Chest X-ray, AP view. Patient: 49 years old, sex M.
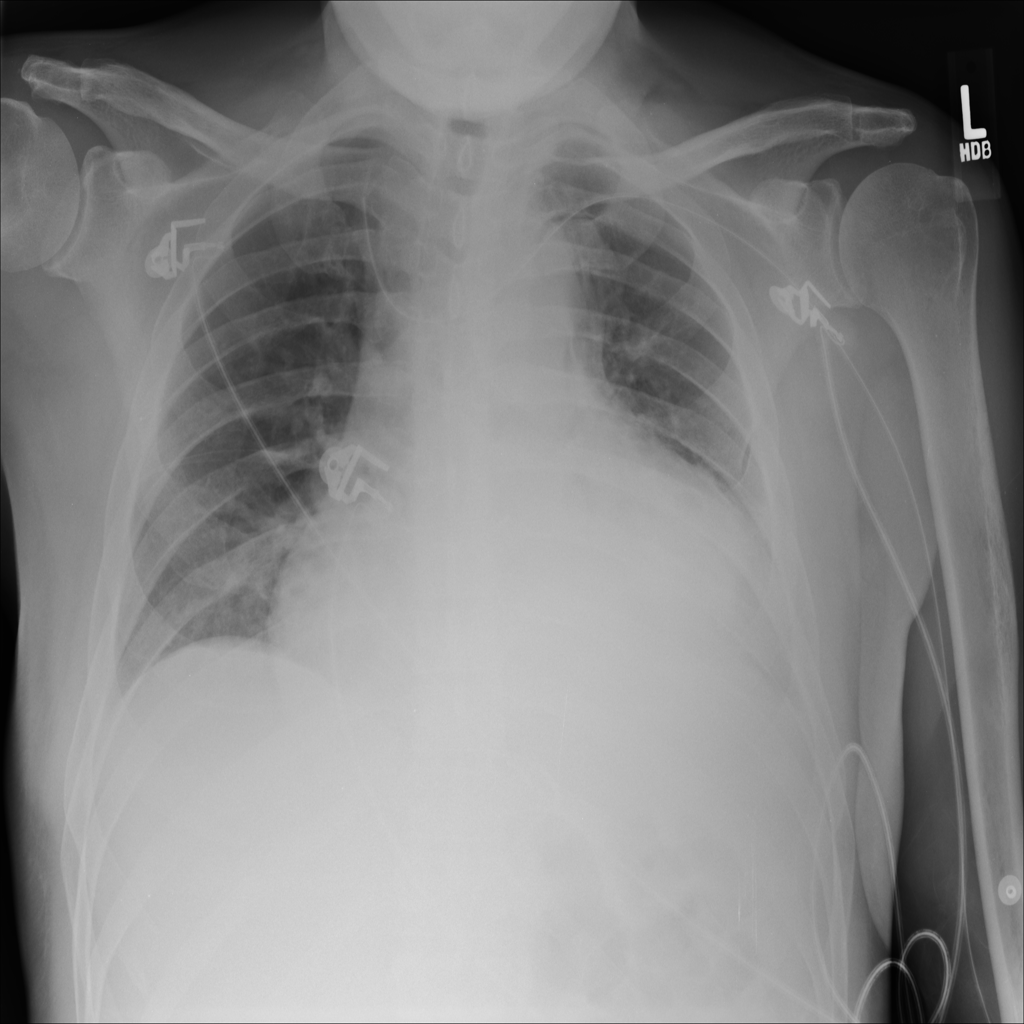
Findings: No Finding